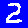
Digit: 2